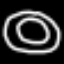
Label: donut